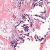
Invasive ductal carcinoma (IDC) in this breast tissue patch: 1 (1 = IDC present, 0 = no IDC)